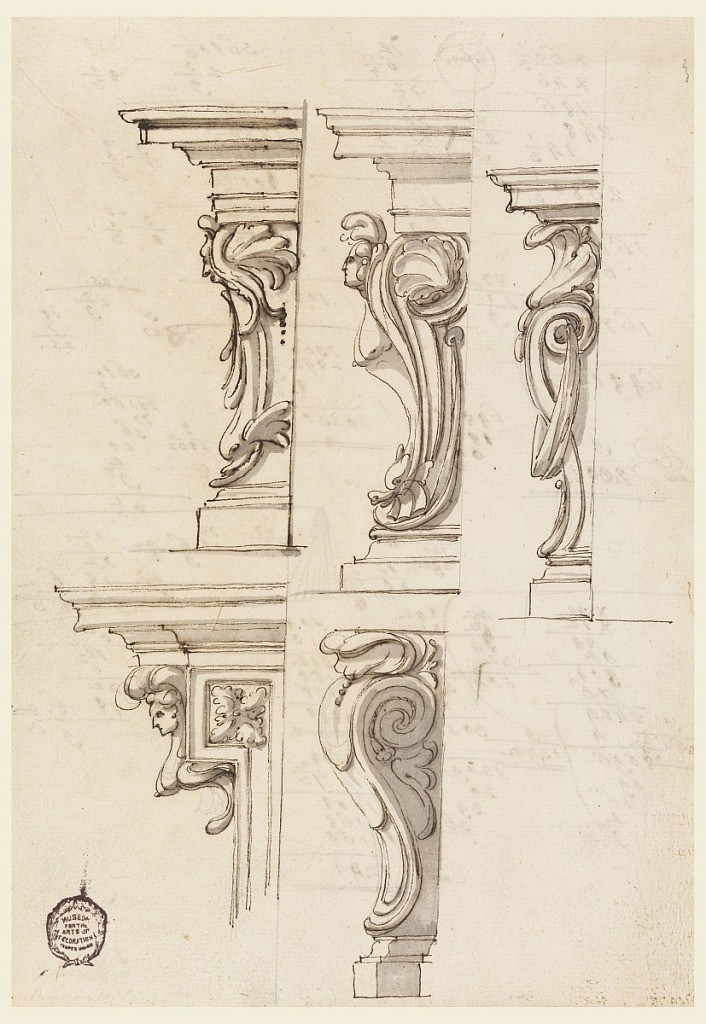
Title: Five corner motifs
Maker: Filippo Marchionni, Italian, 1732–1805
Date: ca. 1750
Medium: Graphite, pen and ink, brush and gray watercolor on paper
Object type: Drawing
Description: Top row: three left corners of entablature, on top of walls, the left edges of which have the shape of a dolphin and a mask, a volute, with the bust of a fantastical woman, being transformed into a dolphin, a volute with a drapery festoon, and a palmette, respectively. Vases below. Bottom row: an entablature is supported by a harpy and a pilaster strip, the upper end of which is square and shows a rosette; a console. On verso: accounting figures.